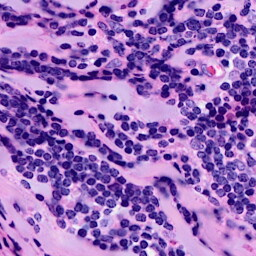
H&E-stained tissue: Breast